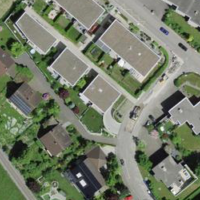
EUNIS habitat code: 55
Species observed at this site:
Equisetum arvense